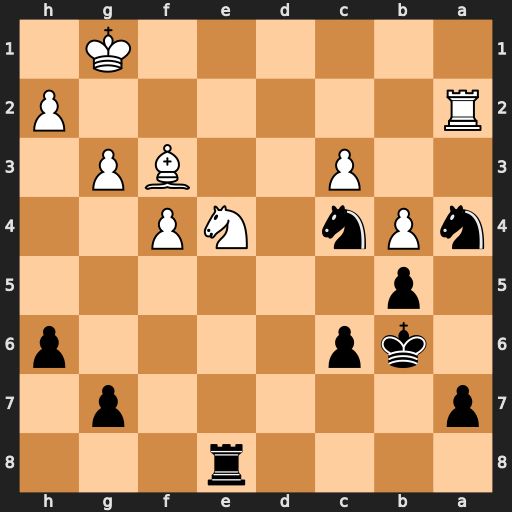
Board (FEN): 4r3/p5p1/1kp4p/1p6/nPn1NP2/2P2BP1/R6P/6K1
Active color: b
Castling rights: -
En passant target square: -
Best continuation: Rxe4 Bxe4 Nxc3 Rxa7 Kxa7